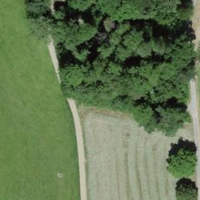
EUNIS habitat code: 52
Species observed at this site:
Cornus sanguinea